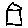
Label: house